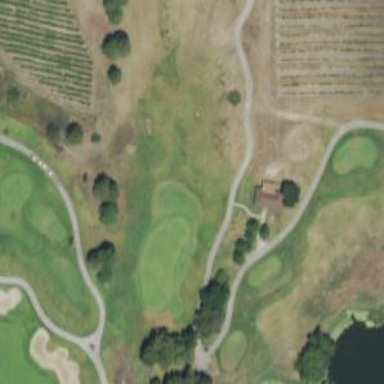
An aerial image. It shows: Footway path at Eagle Vines Golf Course.